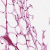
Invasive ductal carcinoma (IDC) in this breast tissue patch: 0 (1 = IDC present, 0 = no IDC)